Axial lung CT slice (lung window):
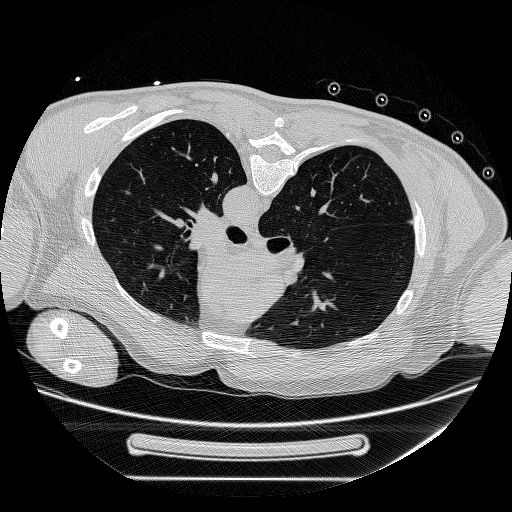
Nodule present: no